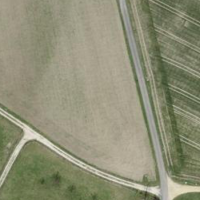
EUNIS habitat code: 52
Species observed at this site:
Tettigonia viridissima